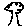
Label: tree